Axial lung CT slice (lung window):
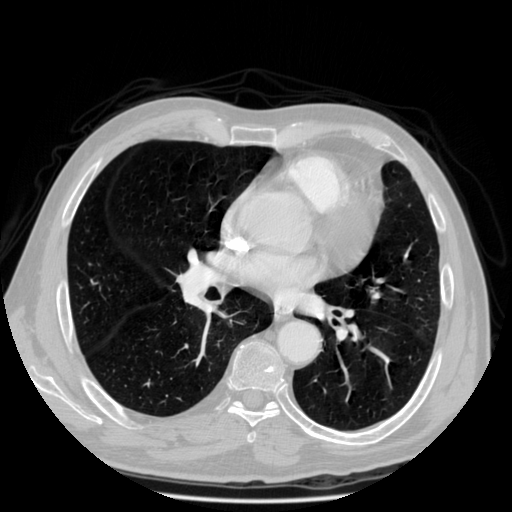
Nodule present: no